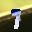
Label: 7